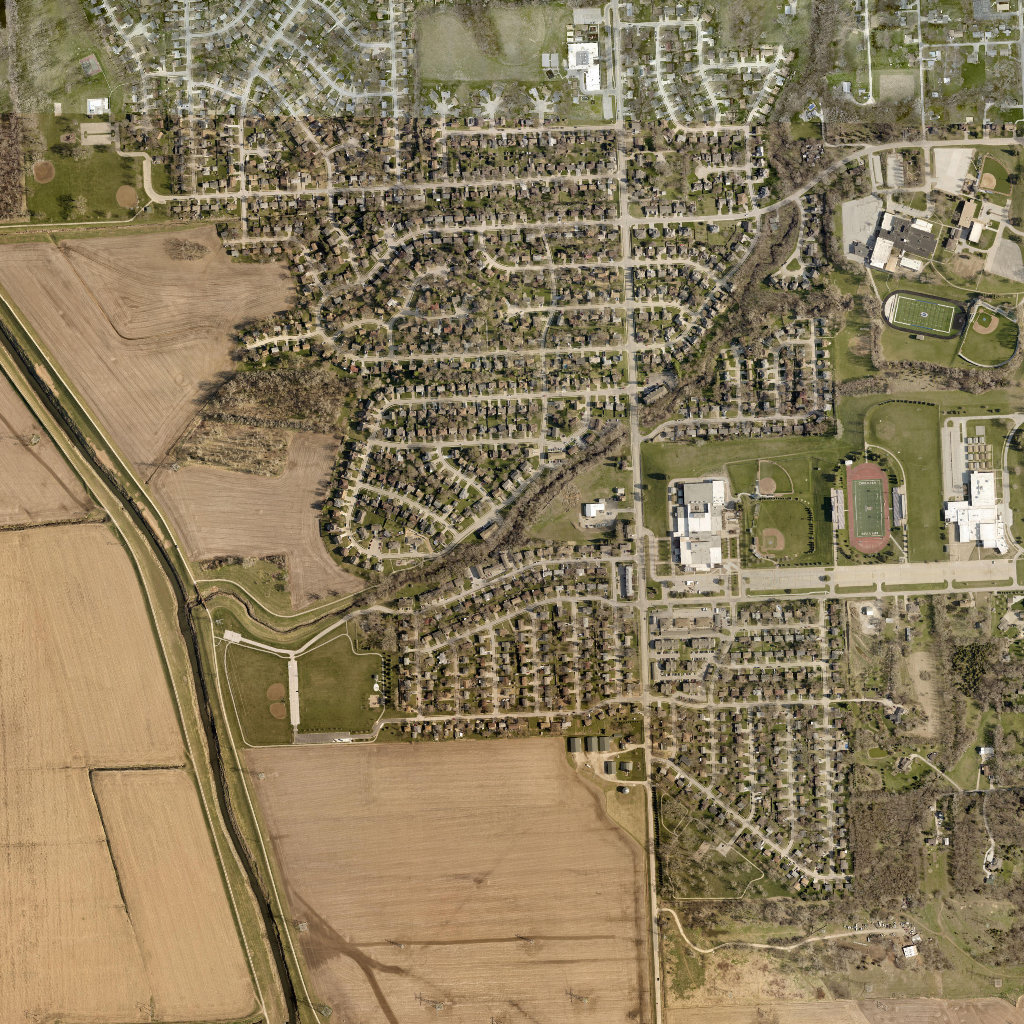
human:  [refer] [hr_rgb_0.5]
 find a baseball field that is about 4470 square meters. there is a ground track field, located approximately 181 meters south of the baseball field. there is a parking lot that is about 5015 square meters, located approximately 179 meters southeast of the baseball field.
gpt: <box>[[81, 32, 85, 36, 0]]</box>